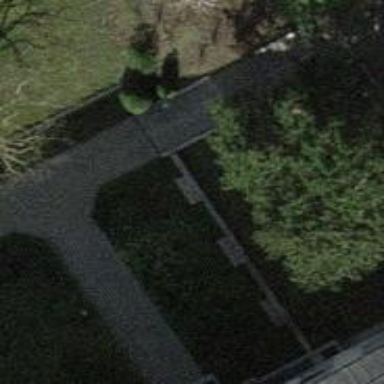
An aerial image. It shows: Concrete footway.